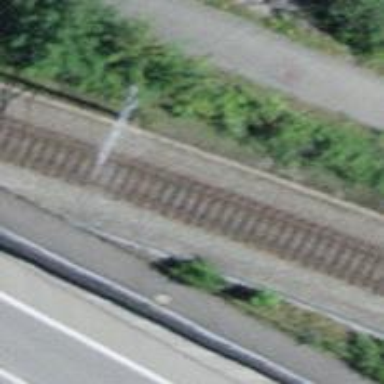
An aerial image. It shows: Railway track with contact line for electrification.